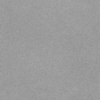
Label: dusty